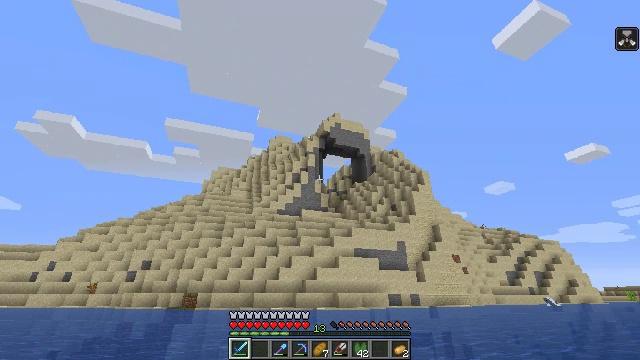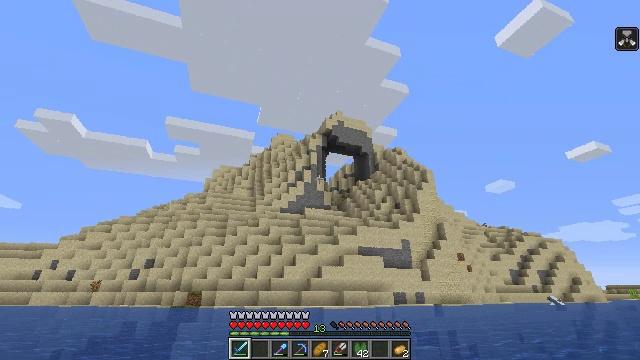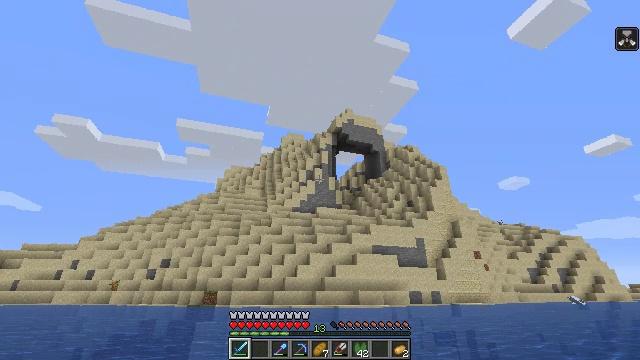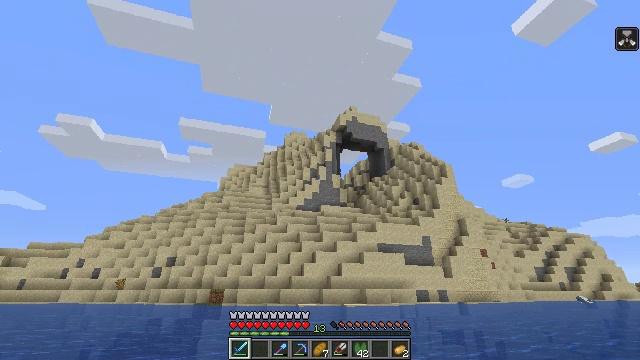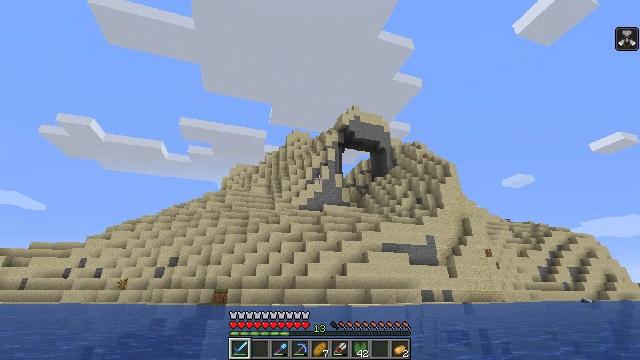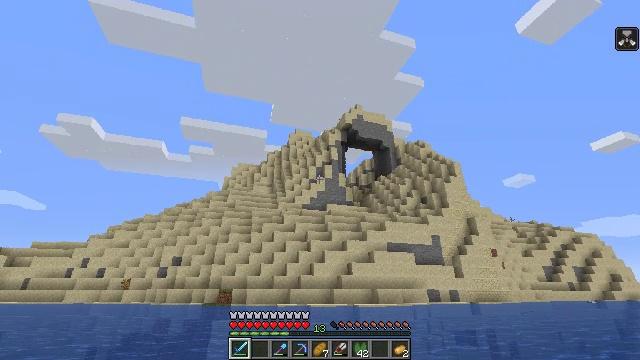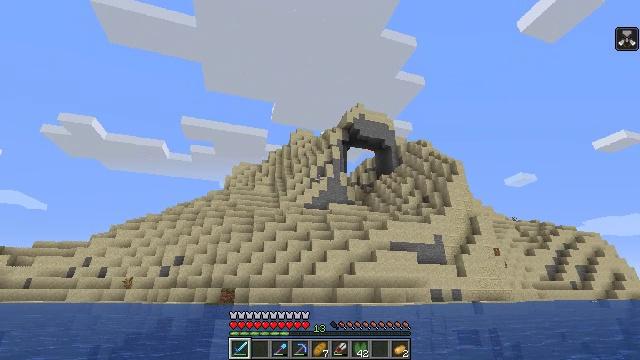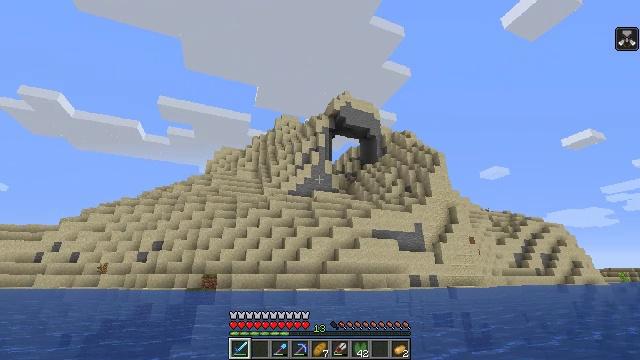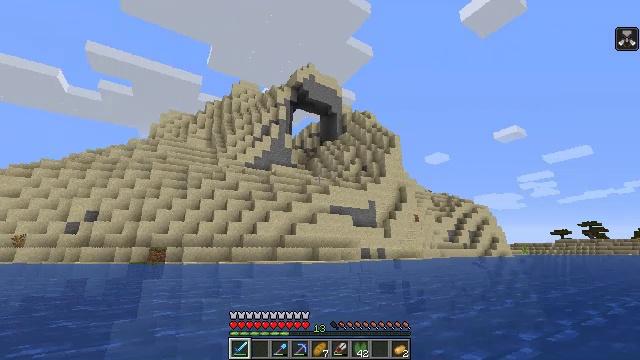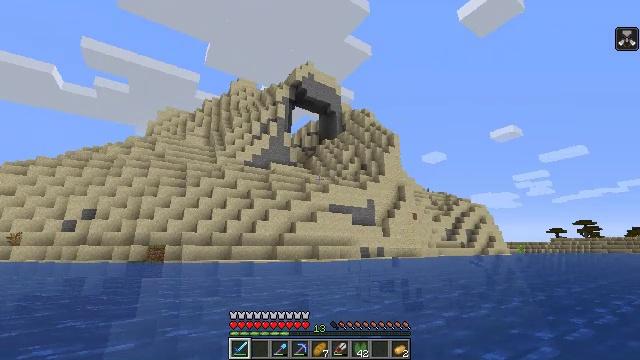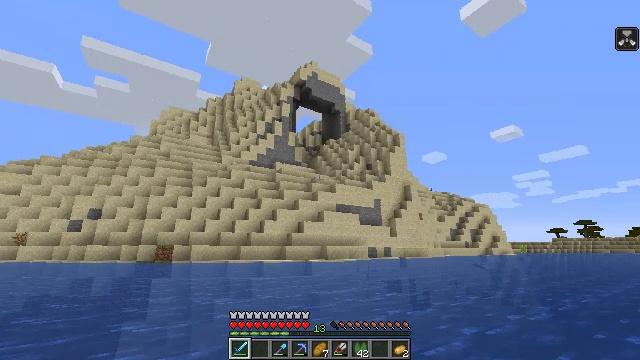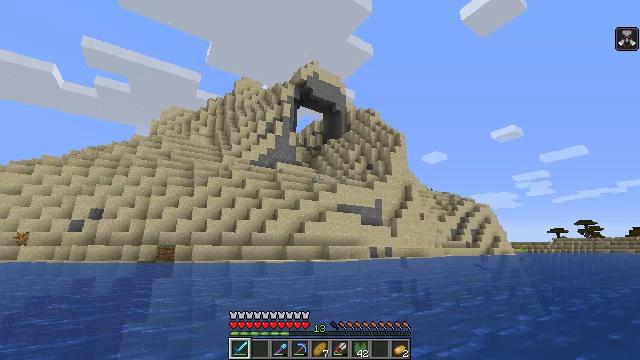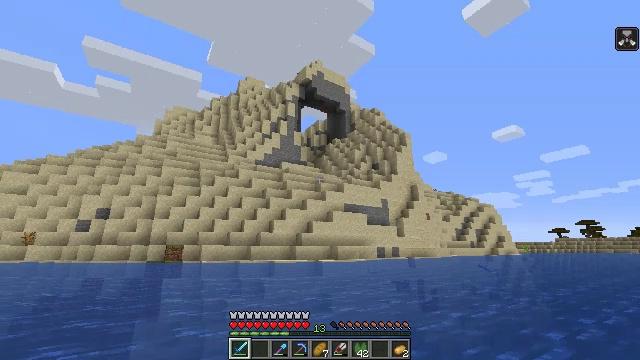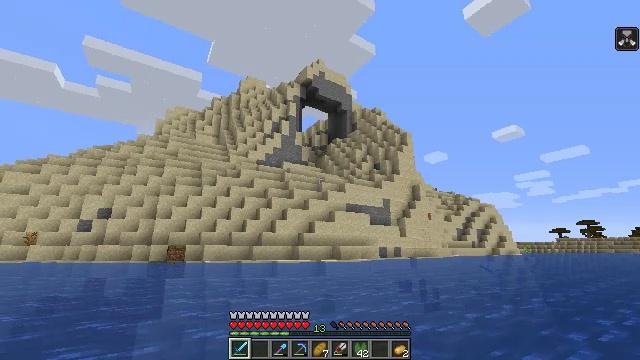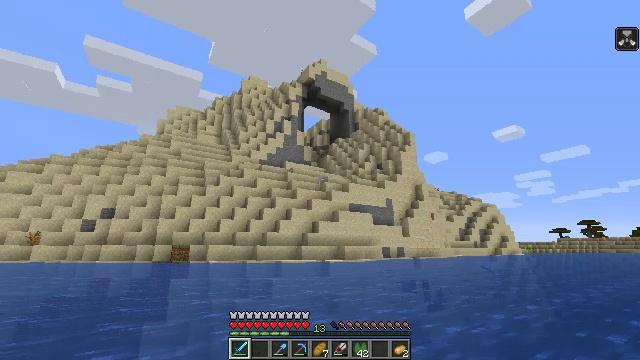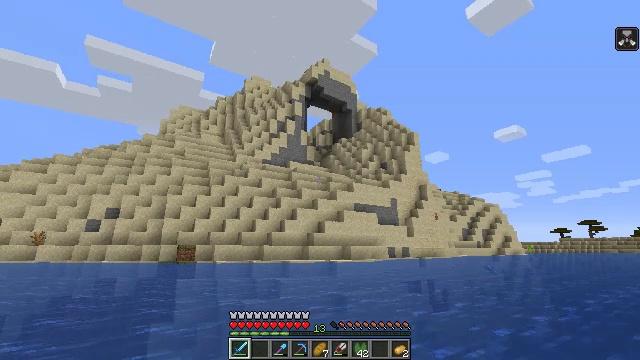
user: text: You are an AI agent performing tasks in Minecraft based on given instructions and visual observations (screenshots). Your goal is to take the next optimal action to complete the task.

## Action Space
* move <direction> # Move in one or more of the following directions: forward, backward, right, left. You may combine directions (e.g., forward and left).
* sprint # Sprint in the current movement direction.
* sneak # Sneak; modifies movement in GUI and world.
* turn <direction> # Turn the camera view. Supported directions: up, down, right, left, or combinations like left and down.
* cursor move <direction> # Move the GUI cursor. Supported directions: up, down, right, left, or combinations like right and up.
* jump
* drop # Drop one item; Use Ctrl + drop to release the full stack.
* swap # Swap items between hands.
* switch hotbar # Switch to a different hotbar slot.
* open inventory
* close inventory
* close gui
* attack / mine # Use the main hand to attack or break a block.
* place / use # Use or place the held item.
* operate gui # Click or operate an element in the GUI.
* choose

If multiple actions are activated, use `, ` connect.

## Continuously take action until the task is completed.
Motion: motion action
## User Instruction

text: Break the mossy stone bricks in a structure.
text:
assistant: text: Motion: move forward
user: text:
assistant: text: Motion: move forward, turn left
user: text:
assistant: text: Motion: move forward
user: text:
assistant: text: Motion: move forward
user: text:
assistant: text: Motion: move forward
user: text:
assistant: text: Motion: move forward
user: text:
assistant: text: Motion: move forward, turn right and down
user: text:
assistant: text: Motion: move forward, turn right and down
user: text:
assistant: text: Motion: move forward
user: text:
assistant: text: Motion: move forward
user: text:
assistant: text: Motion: move forward
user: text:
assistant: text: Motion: move forward
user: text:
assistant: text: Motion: move forward
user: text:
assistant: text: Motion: move forward
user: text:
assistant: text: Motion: move forward
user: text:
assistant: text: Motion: move forward
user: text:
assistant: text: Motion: move forward
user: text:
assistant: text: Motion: move forward
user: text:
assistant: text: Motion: move forward
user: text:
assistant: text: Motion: move forward
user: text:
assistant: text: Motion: move forward, turn right and up
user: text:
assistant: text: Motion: move forward, turn right and up
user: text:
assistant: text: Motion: move forward, turn right
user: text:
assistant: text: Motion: move forward, turn right
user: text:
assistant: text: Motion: move forward, turn right and down
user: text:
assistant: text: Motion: move forward, turn right
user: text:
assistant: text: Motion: move forward
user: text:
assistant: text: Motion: move forward
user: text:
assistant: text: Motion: move forward
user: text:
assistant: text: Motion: move forward